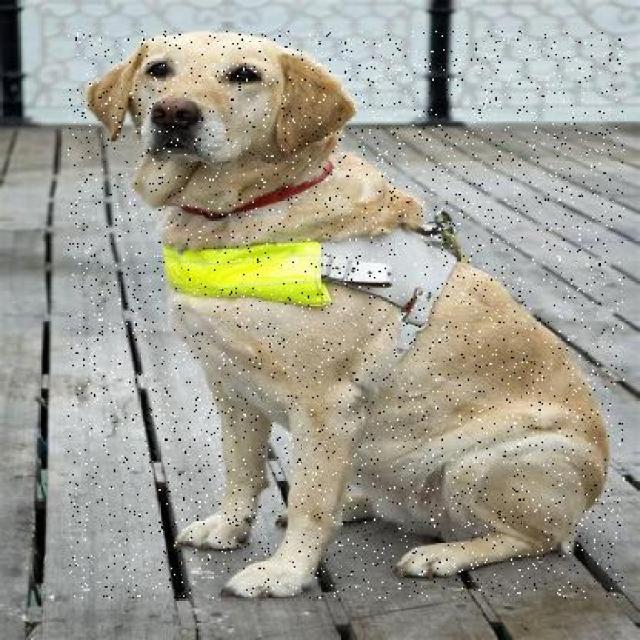
Healthy canine skin — no visible lesions, inflammation, or abnormalities. The skin and coat appear normal.